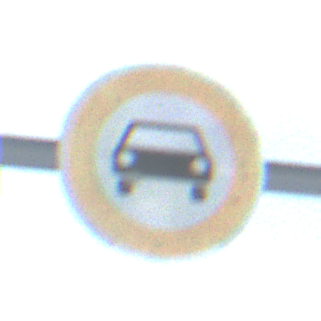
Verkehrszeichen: VerbotKraftwagen
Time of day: SunriseSunset
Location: Outdoor (Nature)
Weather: PartlyCloudy
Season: NotSpecified
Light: Natural